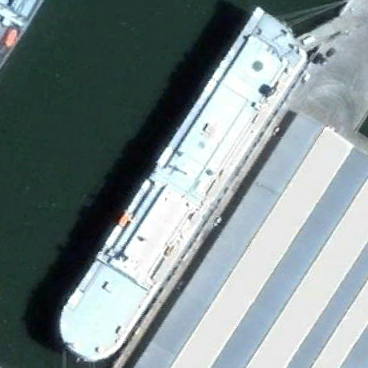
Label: civil